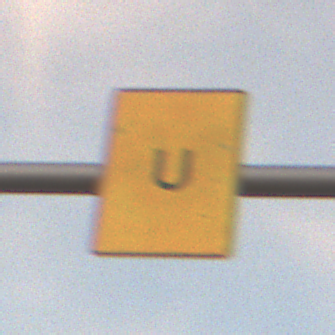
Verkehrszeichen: AnkuendigungOderFortsetzungUmleitungOhnePfeilsymbol
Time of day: SunriseSunset
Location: Outdoor (Nature)
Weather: PartlyCloudy
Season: NotSpecified
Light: Natural